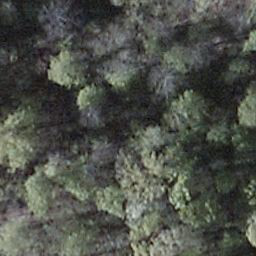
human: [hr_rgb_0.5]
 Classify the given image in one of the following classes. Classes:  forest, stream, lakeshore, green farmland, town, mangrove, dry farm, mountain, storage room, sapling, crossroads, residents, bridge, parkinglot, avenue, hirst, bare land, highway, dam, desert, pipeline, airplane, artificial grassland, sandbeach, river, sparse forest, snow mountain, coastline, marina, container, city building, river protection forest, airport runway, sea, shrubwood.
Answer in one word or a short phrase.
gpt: shrubwood